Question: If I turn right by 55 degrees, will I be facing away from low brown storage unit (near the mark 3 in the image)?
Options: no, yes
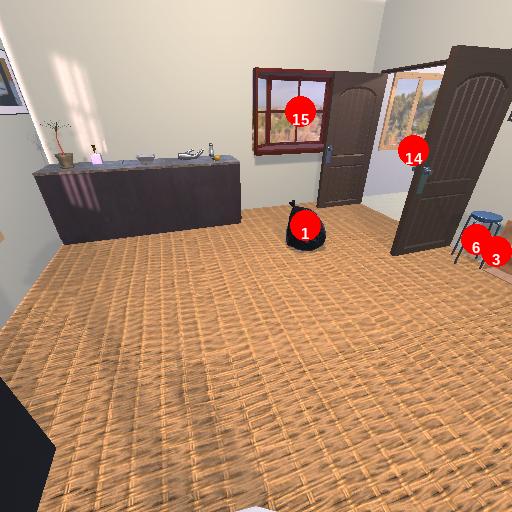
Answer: no